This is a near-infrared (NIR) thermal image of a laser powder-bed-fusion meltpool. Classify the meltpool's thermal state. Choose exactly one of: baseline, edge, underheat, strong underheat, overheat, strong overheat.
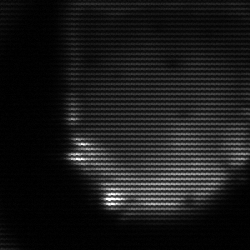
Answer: edge